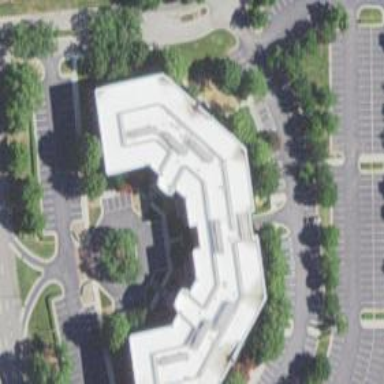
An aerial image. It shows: Commercial building.